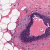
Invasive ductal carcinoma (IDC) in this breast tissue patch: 0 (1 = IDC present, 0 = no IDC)